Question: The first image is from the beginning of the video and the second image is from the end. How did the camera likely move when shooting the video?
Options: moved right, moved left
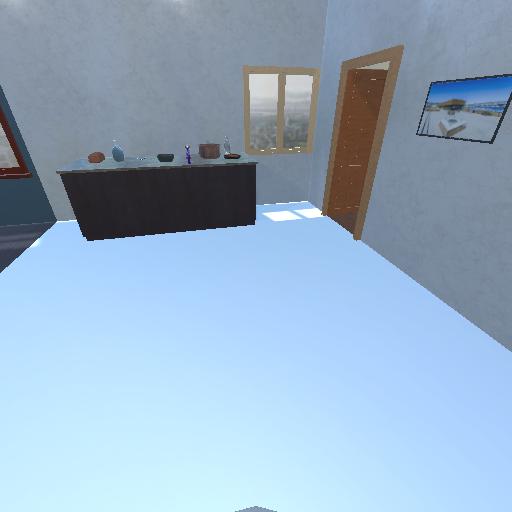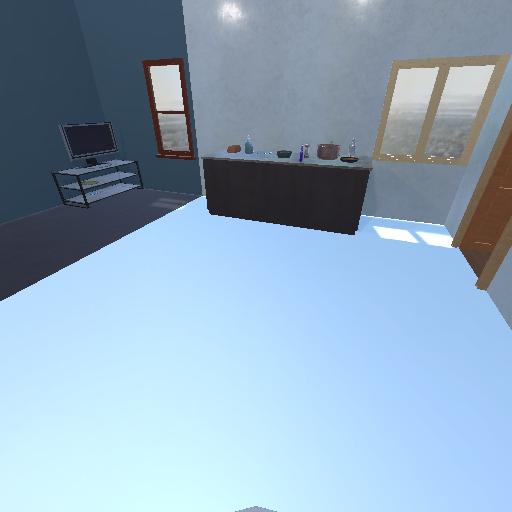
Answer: moved right